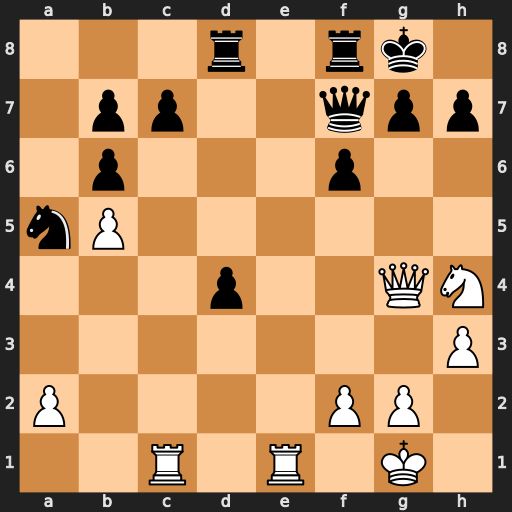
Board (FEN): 3r1rk1/1pp2qpp/1p3p2/nP6/3p2QN/7P/P4PP1/2R1R1K1
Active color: w
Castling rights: -
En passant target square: -
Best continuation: Nf5 Kh8 Re7